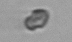
Label: Heterocapsa_rotundata